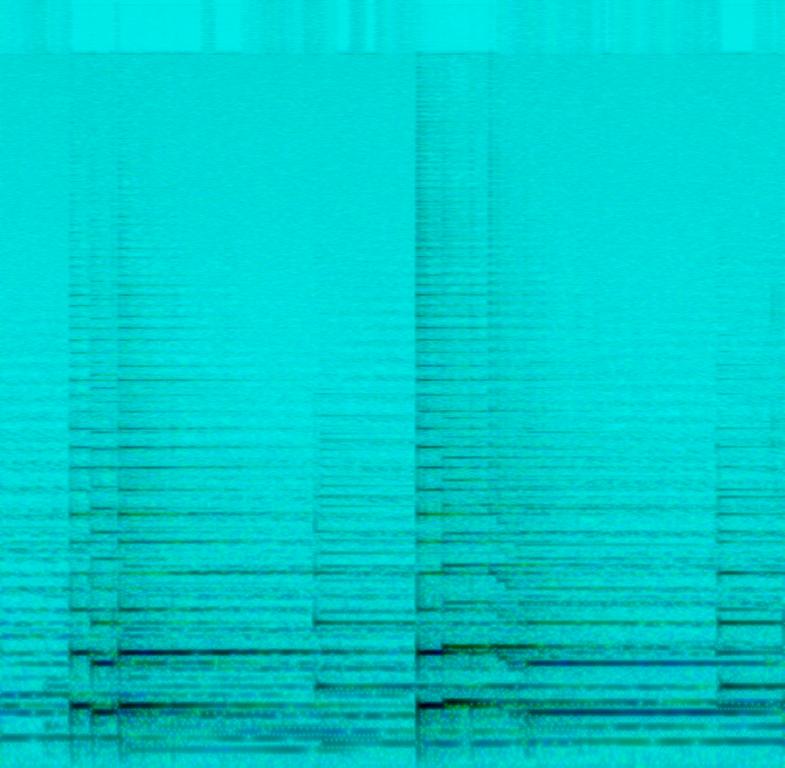
This is a new-age music piece. There is no singer in this piece. The acoustic guitar is playing the main melody. The piano is playing the chords of the piece while in the background a faint synth string sound can be heard. The atmosphere is relaxing and soothing. This piece would make the perfect background music for a meditation video. It could also be playing in the background at a spa or a wellness center.